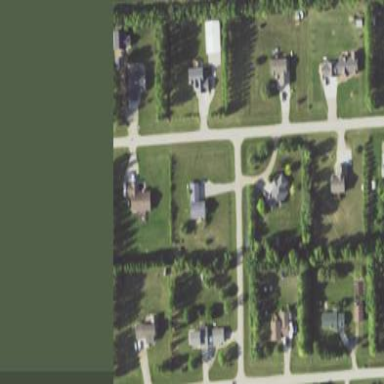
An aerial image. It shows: Rural residential subdivision.